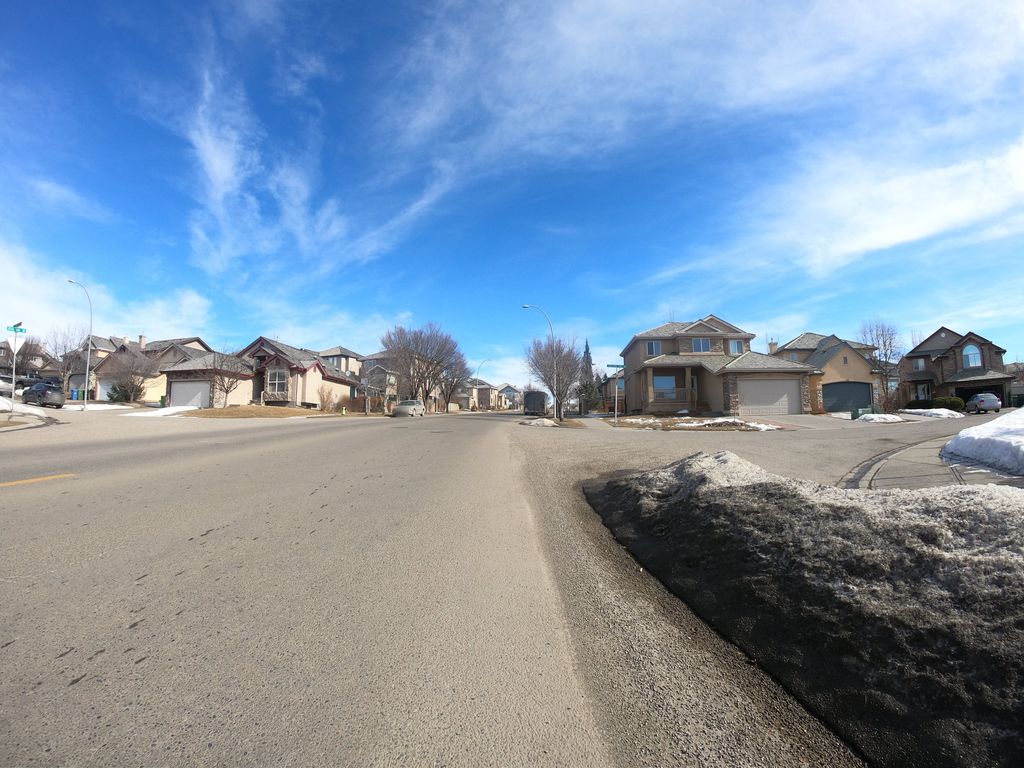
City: calgary